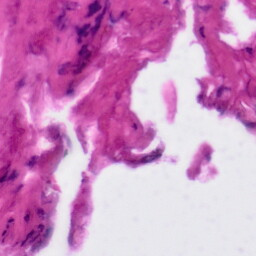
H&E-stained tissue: Tonsil